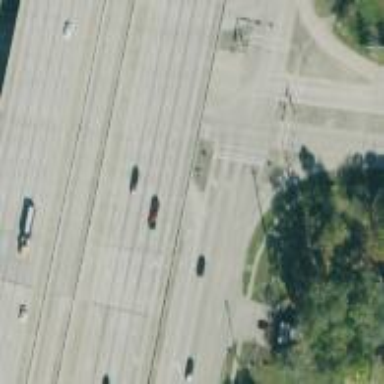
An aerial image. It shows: Secondary link road.